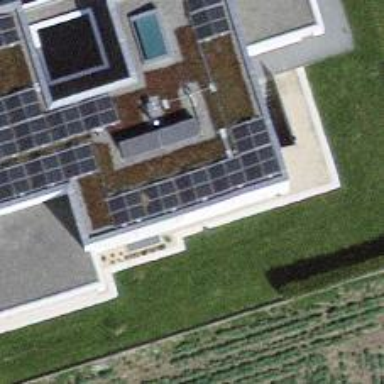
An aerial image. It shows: Solar power generator.